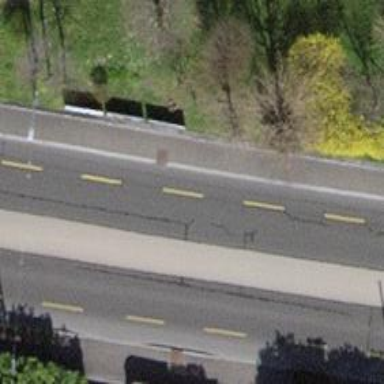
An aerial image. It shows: Asphalt sidewalk along the footway.